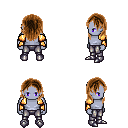
a pixel art fantasy rpg character, male body template, dark elf, purple skin, gold arm armor, metal pants, brown long hairstyle, metal boots, four views (front, back, left, right), 2x2 character sprite sheet, small pixel art, hard edges, no anti-aliasing